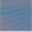
Piece: xx